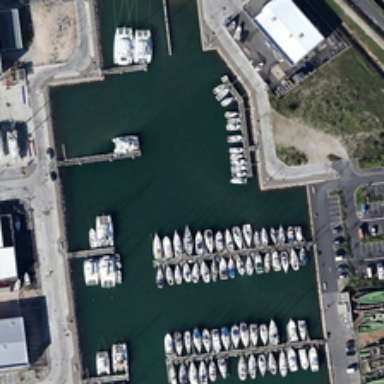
Many white ships are parked in the harbor .